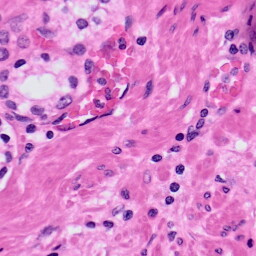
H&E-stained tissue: Prostate